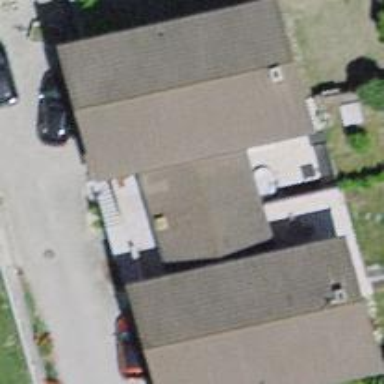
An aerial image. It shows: Semidetached house with gabled roof.